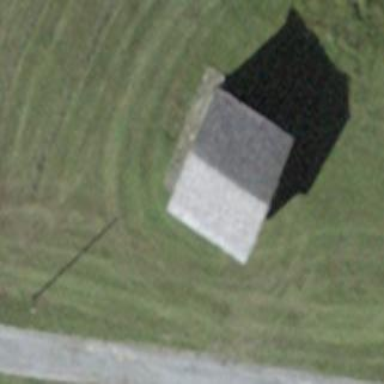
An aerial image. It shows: Building with tile roof.